Interaction volume radius: 5 \u00c5
Interaction volume height: 15 \u00c5
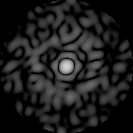
Disorder parameter: 0.8411